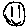
Label: smiley face